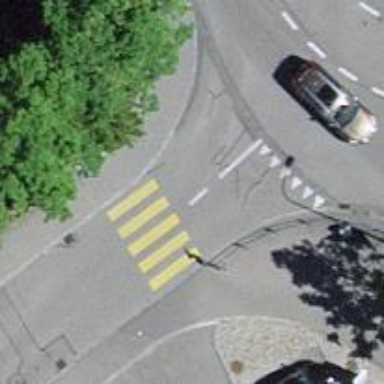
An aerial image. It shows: Road with "give way" sign.